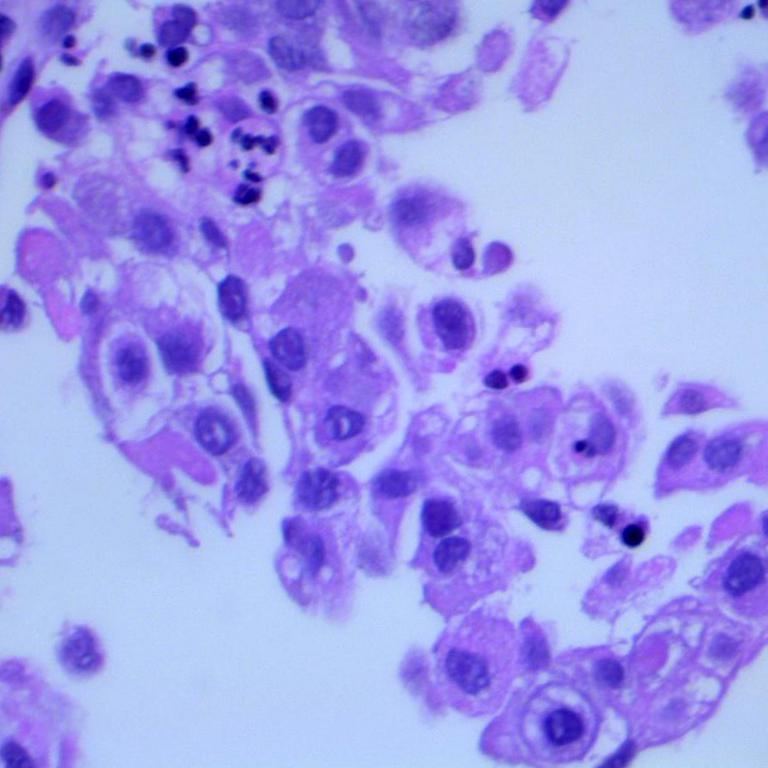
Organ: lung
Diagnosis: adenocarcinomas